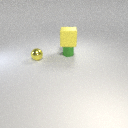
small green metal cylinder below large yellow rubber cube